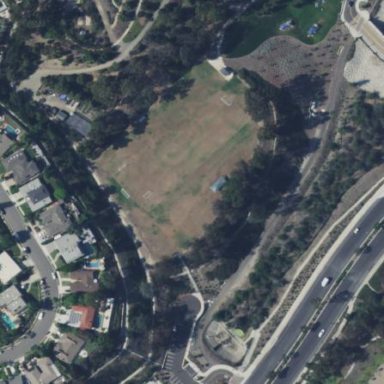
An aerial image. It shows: Soccer pitch with grass surface for leisure and sports.